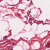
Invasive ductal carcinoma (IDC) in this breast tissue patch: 0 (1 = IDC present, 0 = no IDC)